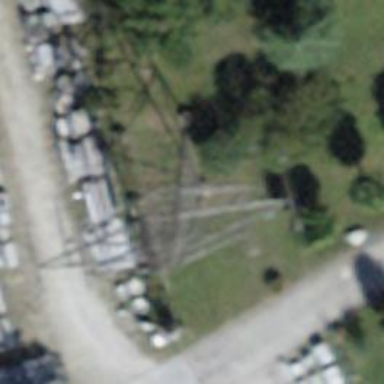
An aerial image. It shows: Power tower.